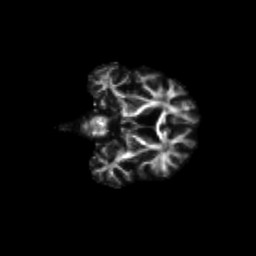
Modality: FA
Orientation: coronal
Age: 73
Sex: male
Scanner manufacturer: siemens
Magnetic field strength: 3 T
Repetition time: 4.71 s
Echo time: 0.0906 s